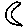
Label: moon